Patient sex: M
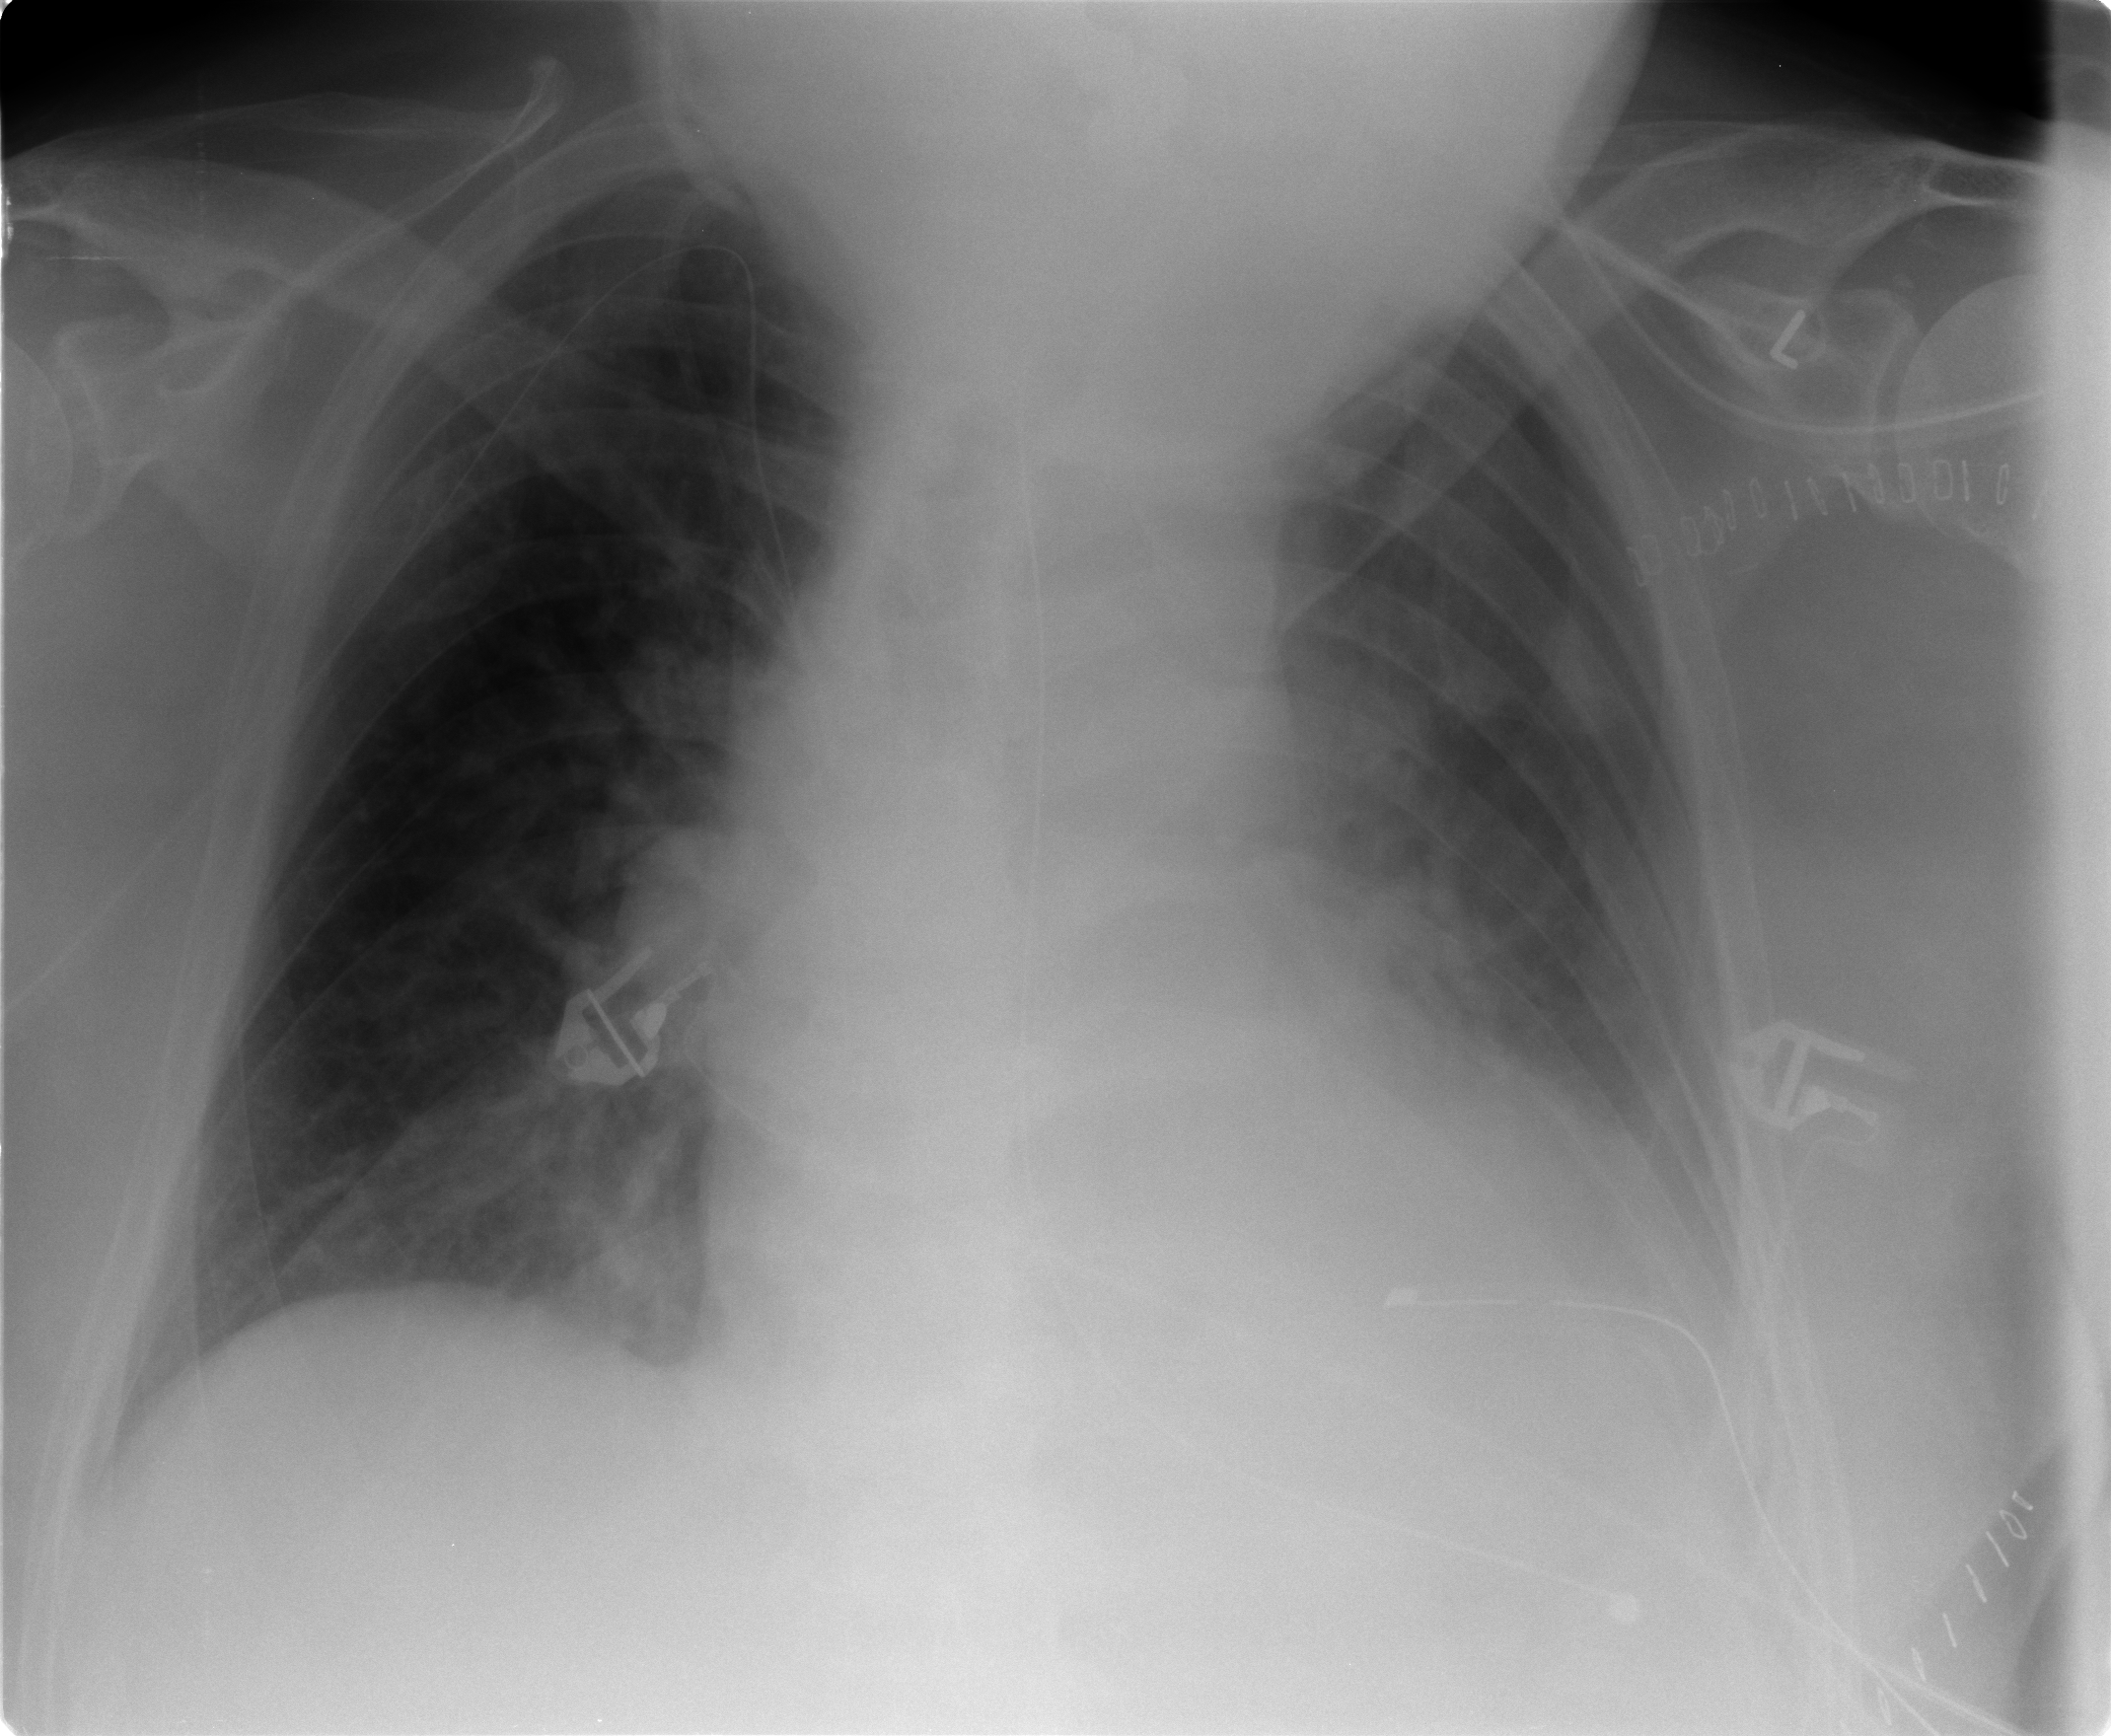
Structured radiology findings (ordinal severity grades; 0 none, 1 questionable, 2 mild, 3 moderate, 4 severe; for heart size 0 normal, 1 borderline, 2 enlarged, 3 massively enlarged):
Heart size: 2
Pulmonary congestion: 2
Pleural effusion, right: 0
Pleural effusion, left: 1
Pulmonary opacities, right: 1
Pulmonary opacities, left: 1
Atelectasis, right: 2
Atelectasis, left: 1